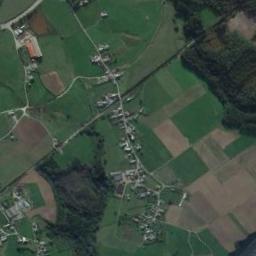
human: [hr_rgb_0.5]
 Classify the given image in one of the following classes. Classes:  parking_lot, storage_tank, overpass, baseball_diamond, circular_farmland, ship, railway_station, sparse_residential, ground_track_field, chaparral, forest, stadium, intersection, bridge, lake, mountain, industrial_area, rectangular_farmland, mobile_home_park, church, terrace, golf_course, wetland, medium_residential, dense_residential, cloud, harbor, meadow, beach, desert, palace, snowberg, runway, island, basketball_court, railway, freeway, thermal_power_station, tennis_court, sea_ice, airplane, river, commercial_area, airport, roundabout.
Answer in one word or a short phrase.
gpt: rectangular_farmland